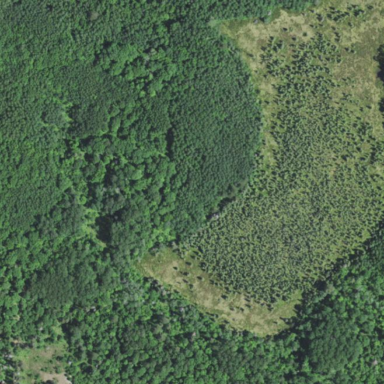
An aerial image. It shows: Patch of scrub vegetation.